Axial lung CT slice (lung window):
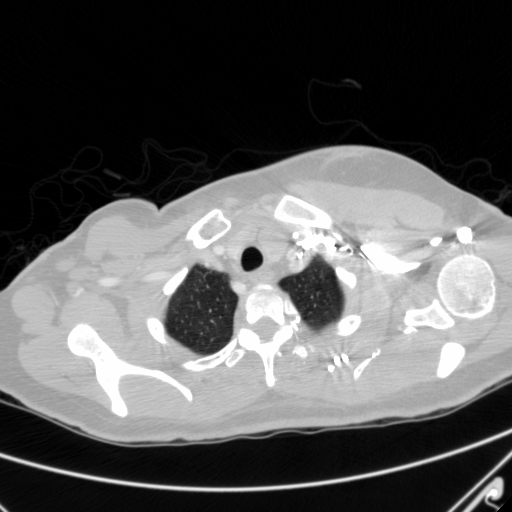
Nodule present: no